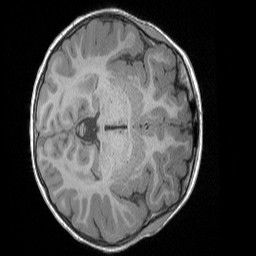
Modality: T1w
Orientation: axial
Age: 8
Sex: female
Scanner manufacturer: siemens
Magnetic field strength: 3 T
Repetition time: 1.65 s
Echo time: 0.00203 s